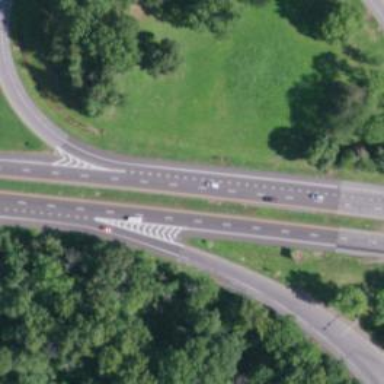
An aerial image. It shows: Motorway junction.